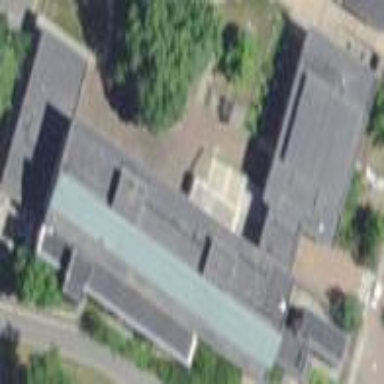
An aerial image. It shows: University building.